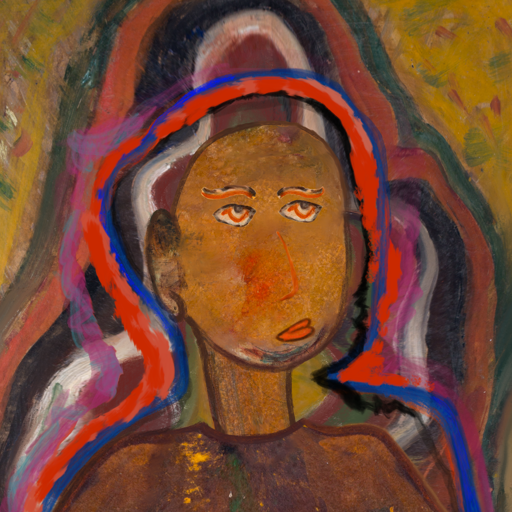
Background: AfterRaid, Head And Neck Side: Pipe, Face Side: Experience, Bust: Comrade, Hair Side: Experience, Head Accessory: Blank, Second Necklace: Blank, Necklace: Blank, Baby: Blank